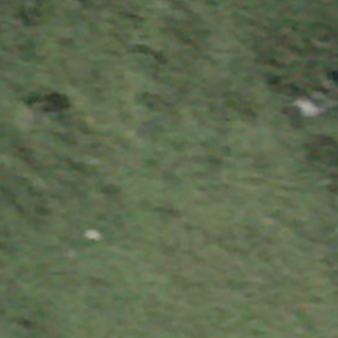
Label: other